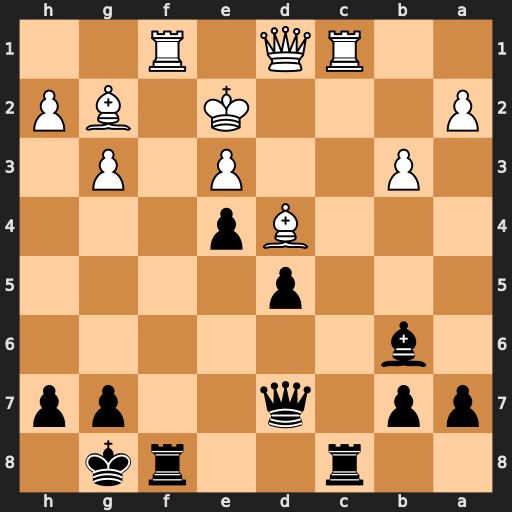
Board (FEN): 2r2rk1/pp1q2pp/1b6/3p4/3Bp3/1P2P1P1/P3K1BP/2RQ1R2
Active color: b
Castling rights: -
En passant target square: -
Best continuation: Qb5+ Ke1 Ba5+